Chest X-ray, PA view. Patient: 18 years old, sex F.
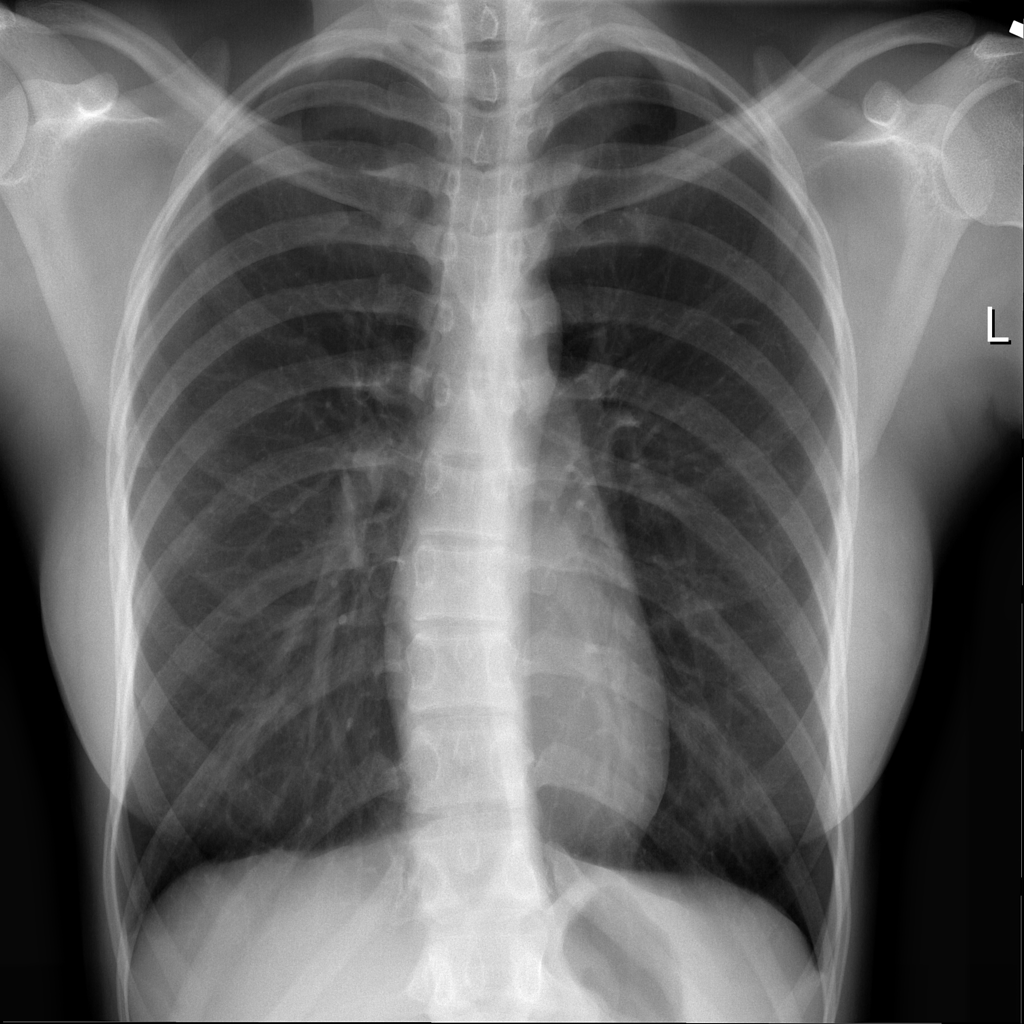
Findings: No Finding